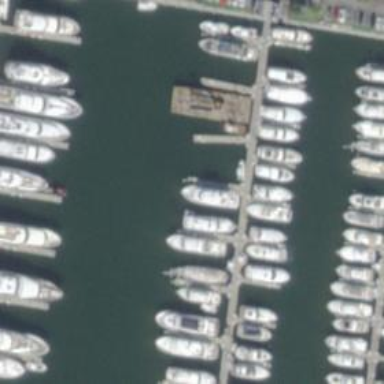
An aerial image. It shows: Marina on leisure land.